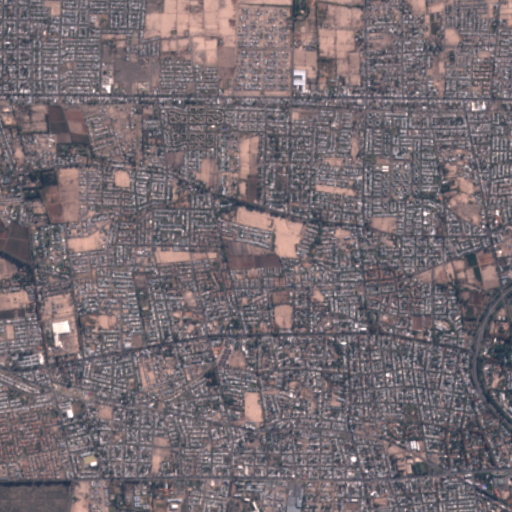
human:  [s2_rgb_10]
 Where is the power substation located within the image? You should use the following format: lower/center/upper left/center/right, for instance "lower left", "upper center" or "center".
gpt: The power substation is located in the center right of the image.
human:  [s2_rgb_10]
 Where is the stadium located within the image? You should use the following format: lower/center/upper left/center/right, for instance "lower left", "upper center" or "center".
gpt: The stadium is located in the lower right of the image.
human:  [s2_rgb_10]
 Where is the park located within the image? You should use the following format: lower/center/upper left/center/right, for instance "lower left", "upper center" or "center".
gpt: There is no park in the image.